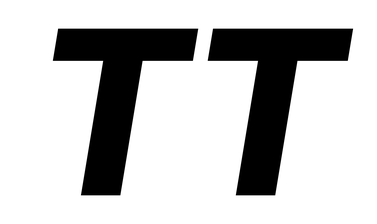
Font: Inter-Italic_ExtraBold_Italic